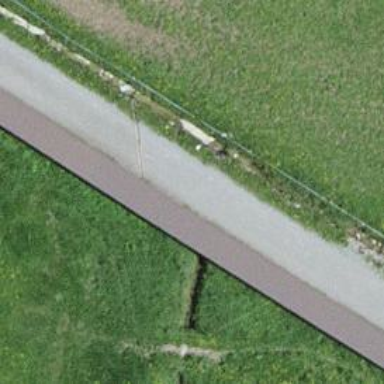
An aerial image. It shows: Culvert tunnel under ditch.